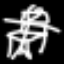
Label: chair